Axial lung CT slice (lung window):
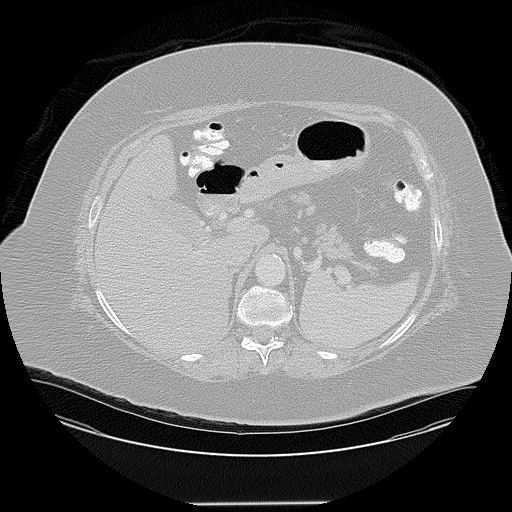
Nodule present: no